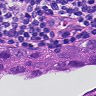
Metastatic tissue present: yes